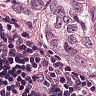
Metastatic tissue present: yes